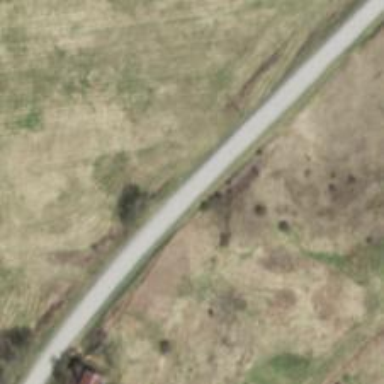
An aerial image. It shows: Tertiary road.